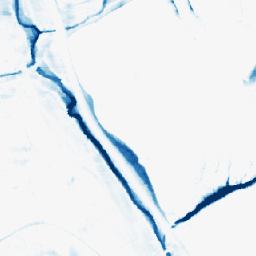
Category: morphological
Decomposition family: morphological_rect
Decomposition parameters: operation: closing
width: 20
height: 10
Upsampling method: nearest
Upsampling parameters: scale: 4
Upsampling scale: 4